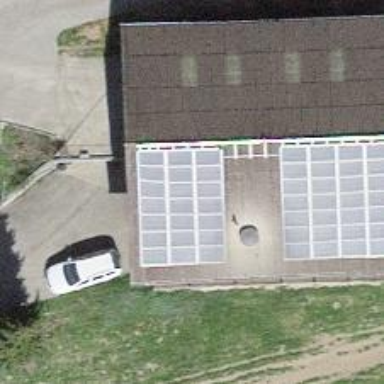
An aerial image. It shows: Solar power generator with photovoltaic panels.